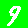
Digit: 9